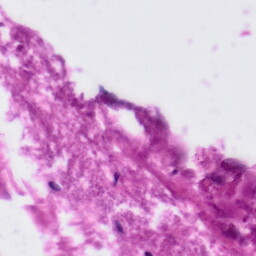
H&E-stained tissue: Tonsil